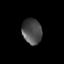
Tissue: prostate
Cell type: T cells
Senescence score: 0.2953
Nuclear area (px): 492
Mean DAPI intensity: 75.35